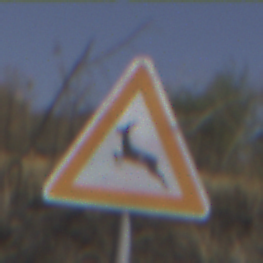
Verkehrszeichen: WildwechselRechts
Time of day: Midday
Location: Outdoor (Nature)
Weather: Clear
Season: NotSpecified
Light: Natural